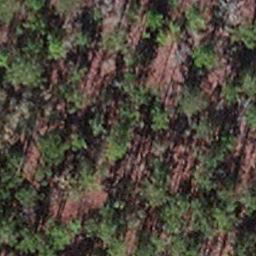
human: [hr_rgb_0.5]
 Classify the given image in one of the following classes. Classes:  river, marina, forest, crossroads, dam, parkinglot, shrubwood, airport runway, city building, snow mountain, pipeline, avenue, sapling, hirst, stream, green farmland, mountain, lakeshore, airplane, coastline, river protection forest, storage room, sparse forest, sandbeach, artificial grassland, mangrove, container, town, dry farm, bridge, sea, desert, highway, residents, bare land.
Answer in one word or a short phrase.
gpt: sapling